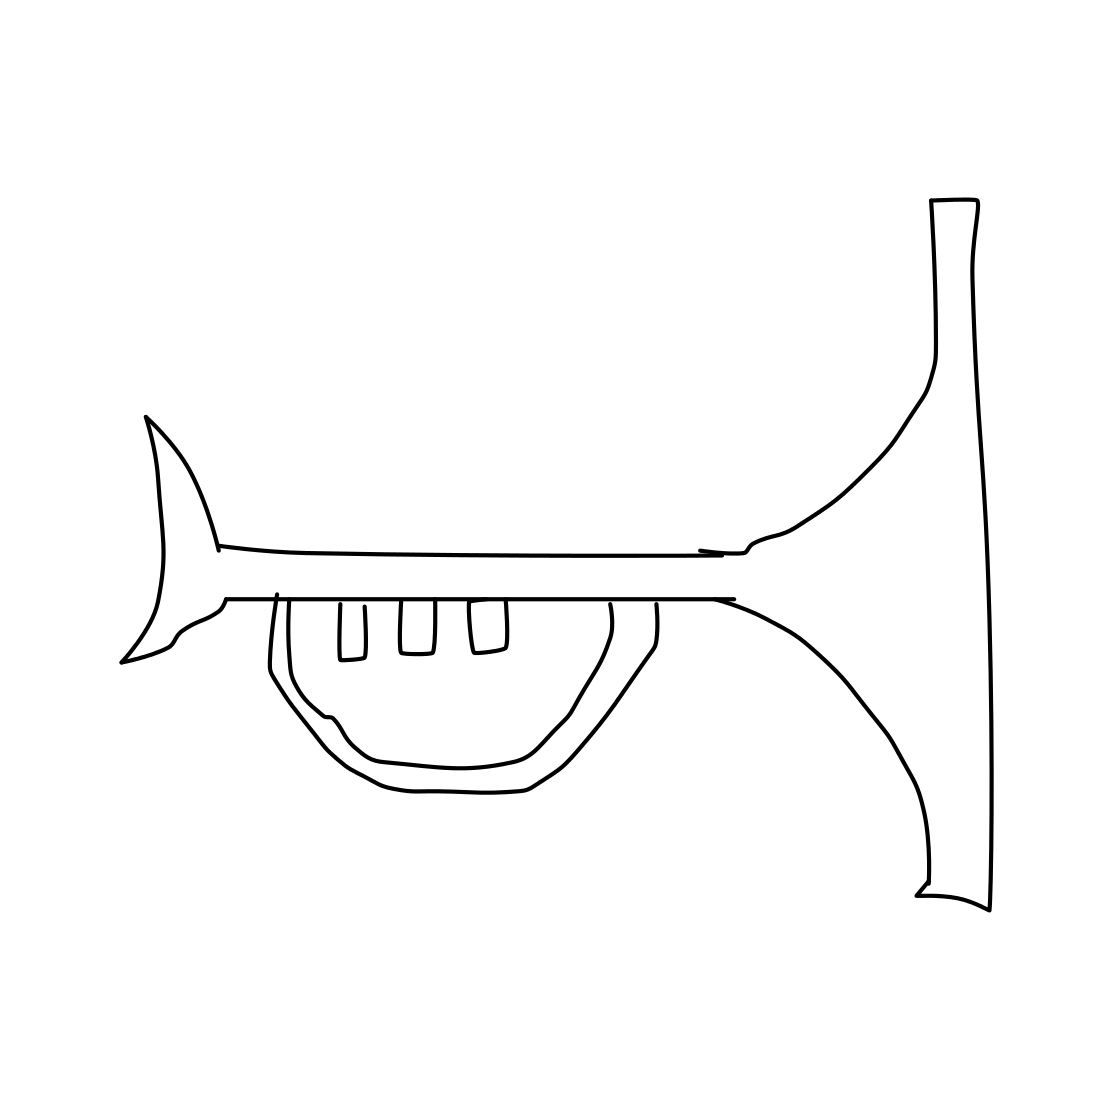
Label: trumpet